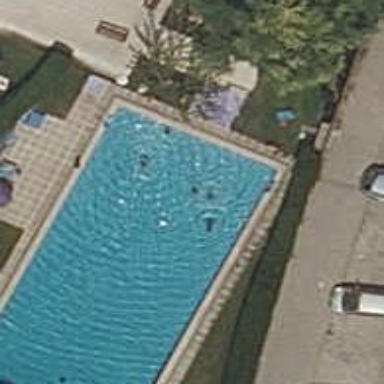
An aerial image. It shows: Swimming pool located in leisure land.